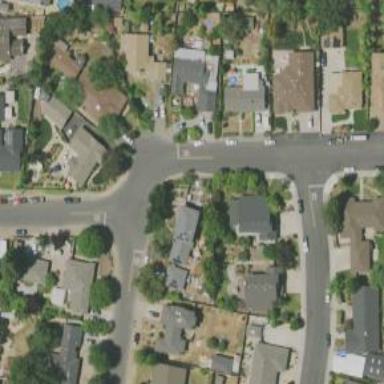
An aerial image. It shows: Residential road with sidewalk on the left side.